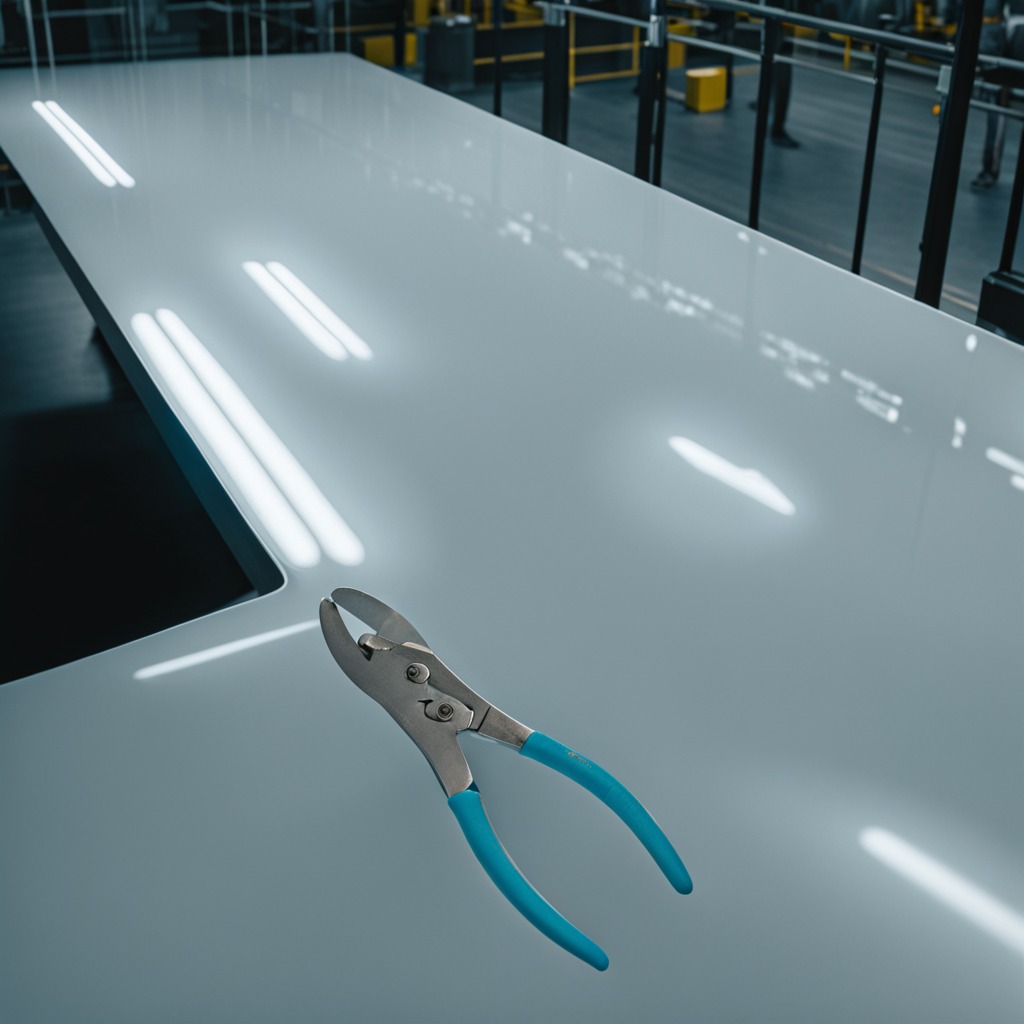
A plier is lying on the table in the ship maintenance bay.